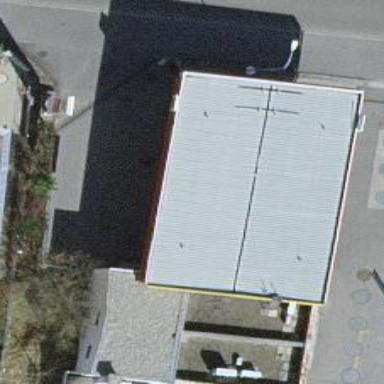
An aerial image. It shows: View of roof of building.